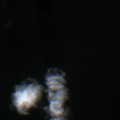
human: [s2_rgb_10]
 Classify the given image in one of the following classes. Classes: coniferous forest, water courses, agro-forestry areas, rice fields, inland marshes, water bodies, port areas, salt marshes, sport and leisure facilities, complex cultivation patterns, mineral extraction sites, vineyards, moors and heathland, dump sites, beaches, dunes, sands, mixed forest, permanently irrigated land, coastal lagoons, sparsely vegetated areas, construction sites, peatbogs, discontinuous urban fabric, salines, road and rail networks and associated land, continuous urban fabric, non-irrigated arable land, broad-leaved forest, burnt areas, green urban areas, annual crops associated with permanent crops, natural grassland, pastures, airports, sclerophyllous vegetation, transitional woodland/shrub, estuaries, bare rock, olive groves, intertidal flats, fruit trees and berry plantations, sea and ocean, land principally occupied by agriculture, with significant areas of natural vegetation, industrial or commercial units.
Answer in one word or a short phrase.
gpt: water bodies